Question: Given the supply, demand, and route table for this logistics problem, what is the minimum total cost? Please provide the answer as an integer.
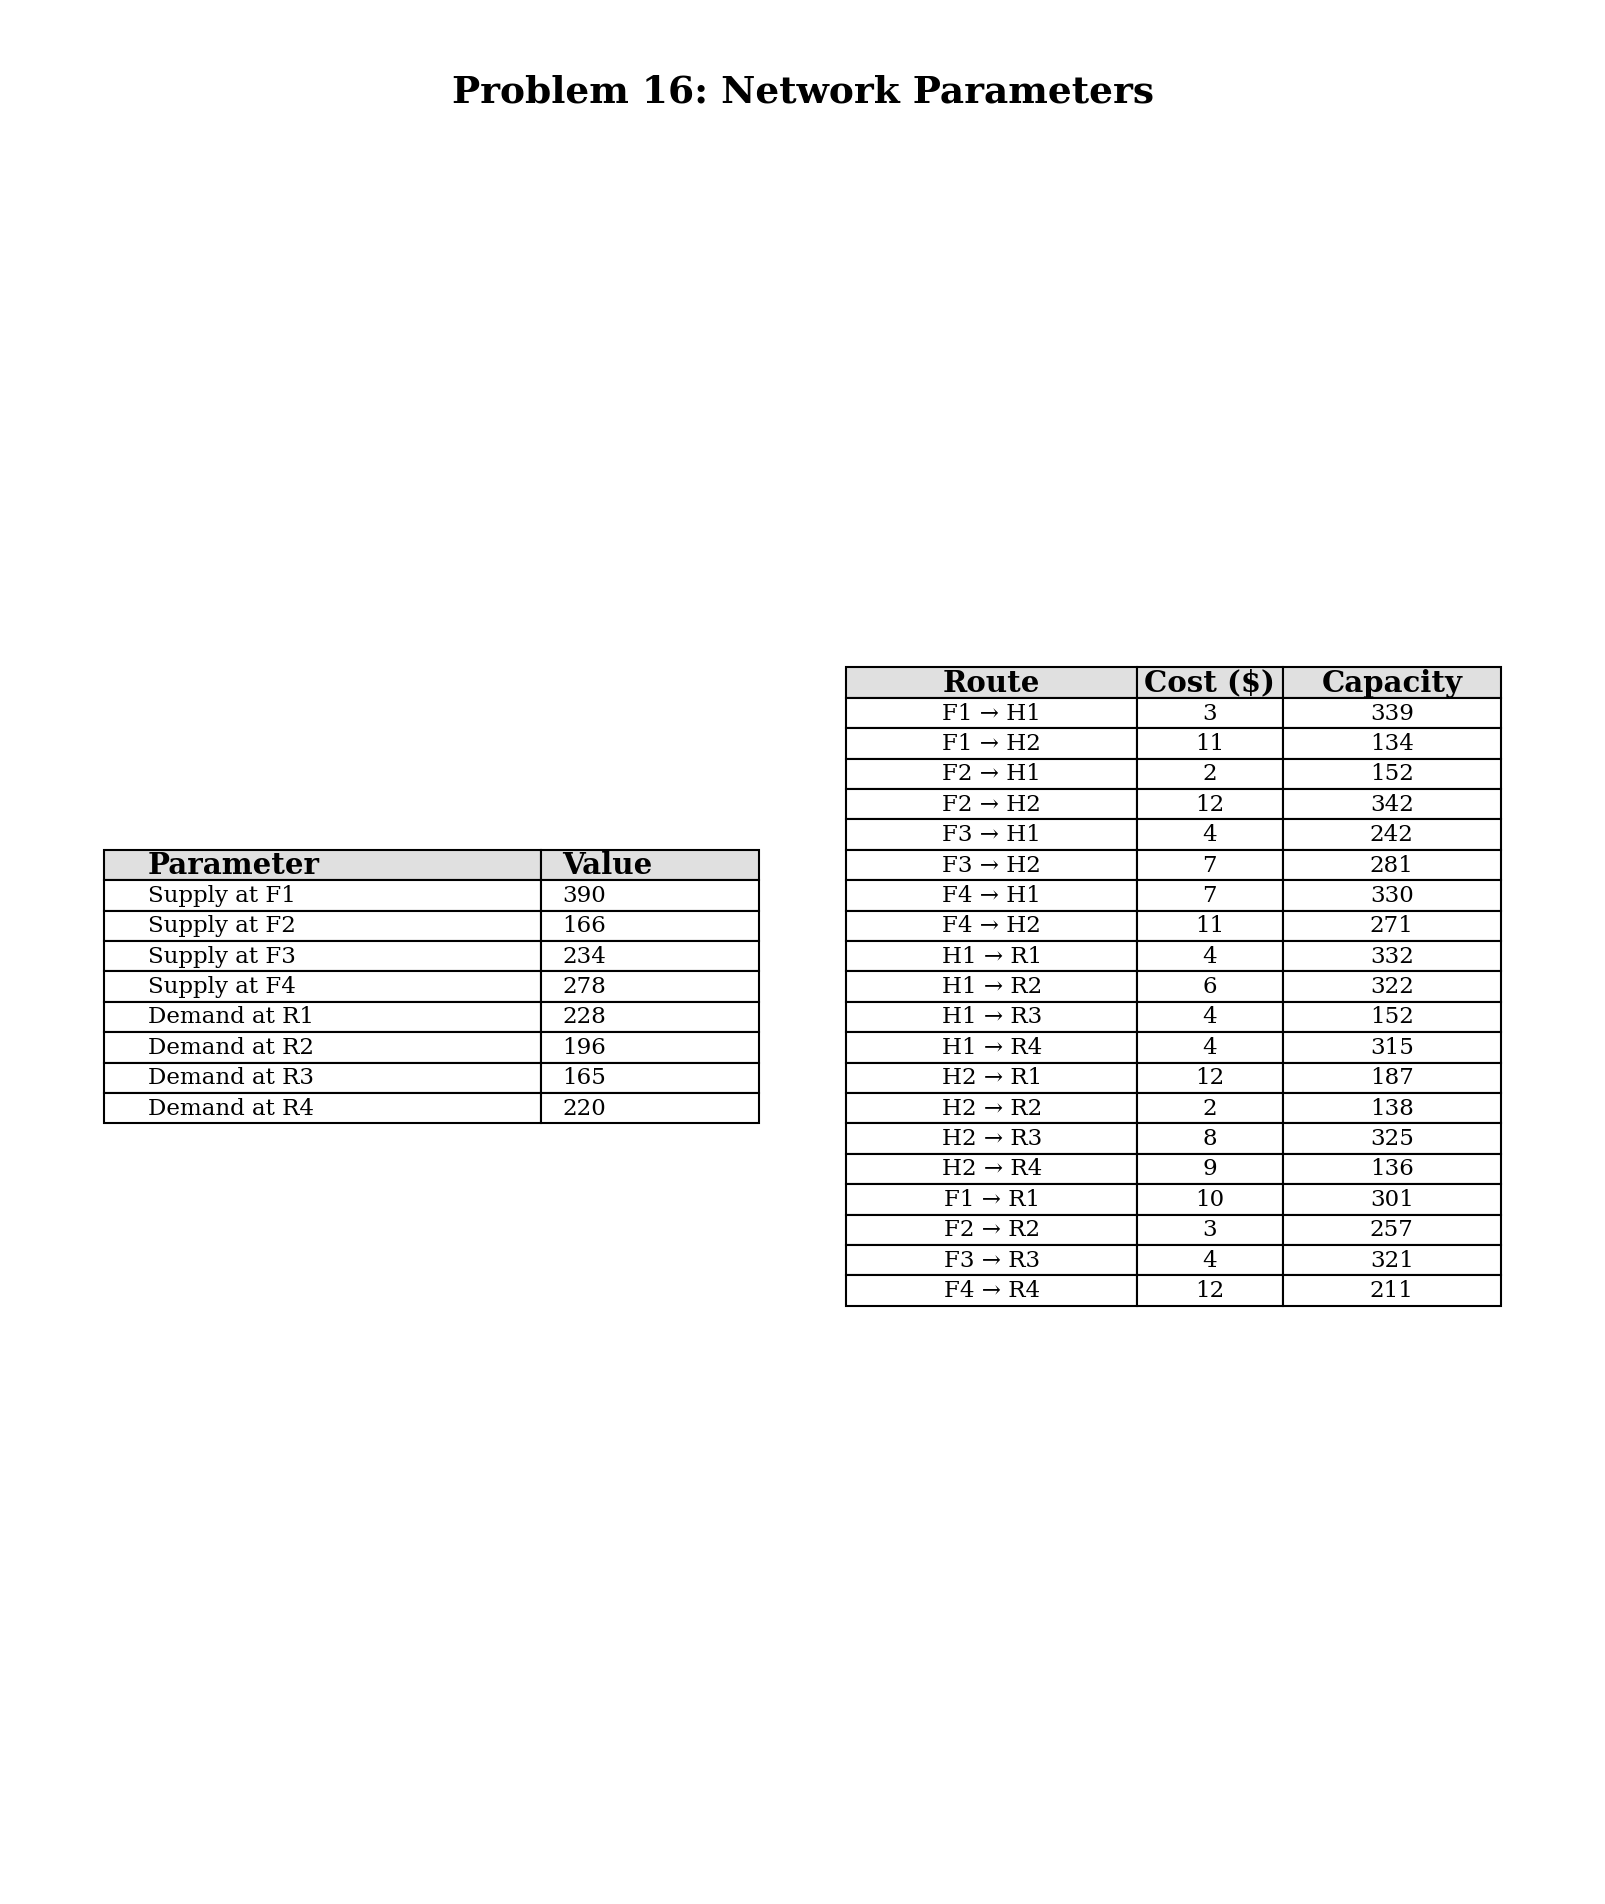
Answer: 4832